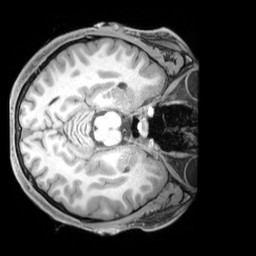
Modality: T1w
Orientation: axial
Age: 23
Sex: male
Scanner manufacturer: siemens
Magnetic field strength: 3 T
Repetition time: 1.97 s
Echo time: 0.00206 s